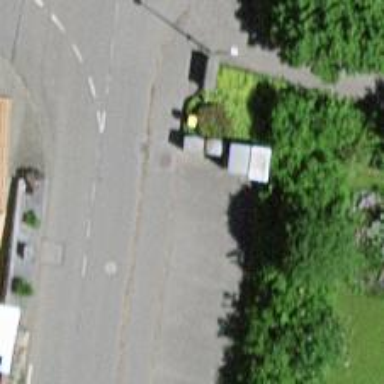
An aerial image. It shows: Recycling container in the area designated for recycling.